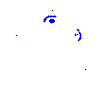
Particle: electron